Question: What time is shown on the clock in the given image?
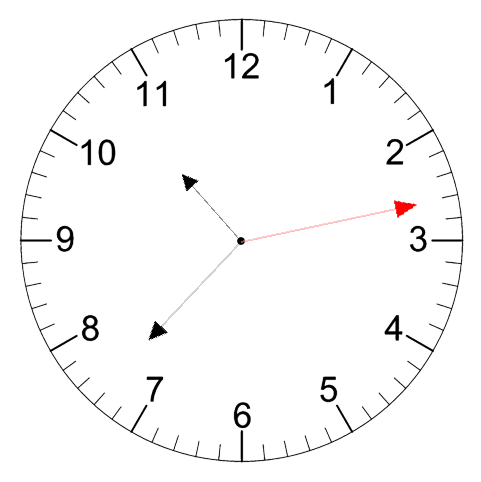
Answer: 10:37:13